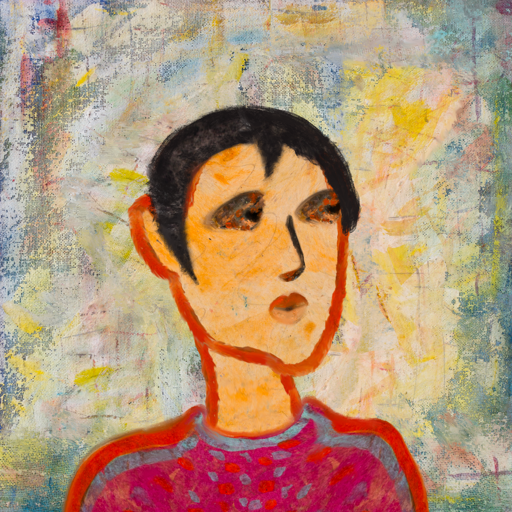
Background: Irani, Head And Neck Side: Experience, Face Side: Gypsy_Queen, Bust: Sisters, Hair Side: Roy_Bahadur, Head Accessory: Blank, Second Necklace: Blank, Necklace: Blank, Baby: Blank